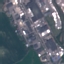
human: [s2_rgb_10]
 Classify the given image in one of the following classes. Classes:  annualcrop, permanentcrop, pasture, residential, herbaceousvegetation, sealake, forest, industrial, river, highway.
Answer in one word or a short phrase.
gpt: Industrial